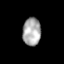
Tissue: skin
Cell type: T cells
Senescence score: 0.2084
Nuclear area (px): 495
Mean DAPI intensity: 170.315